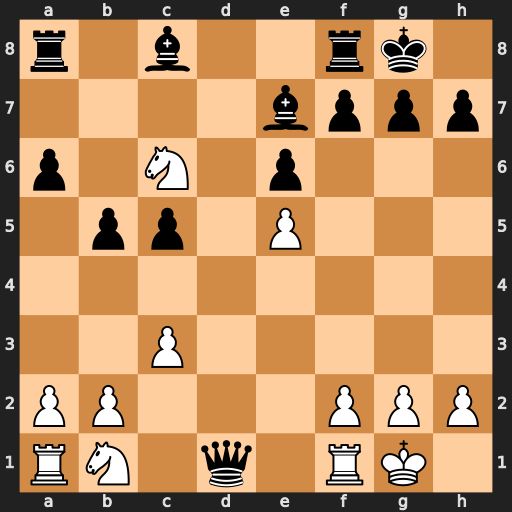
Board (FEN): r1b2rk1/4bppp/p1N1p3/1pp1P3/8/2P5/PP3PPP/RN1q1RK1
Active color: w
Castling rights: -
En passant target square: -
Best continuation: Nxe7+ Kh8 Rxd1